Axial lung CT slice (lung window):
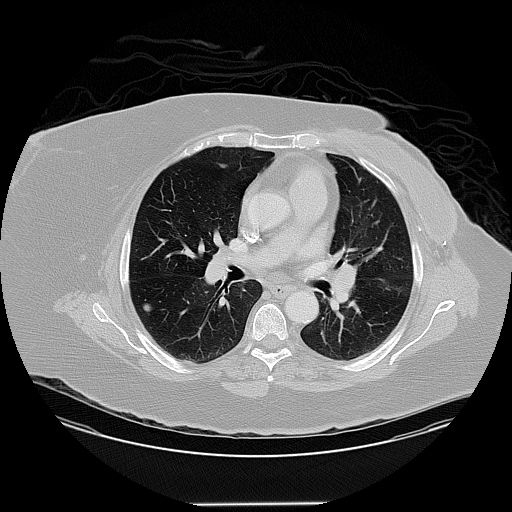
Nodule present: yes
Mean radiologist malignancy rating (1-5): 3.25